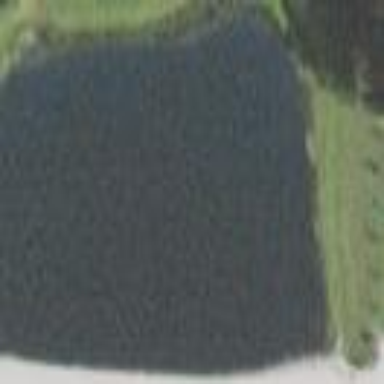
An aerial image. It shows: Natural landscape featuring water.